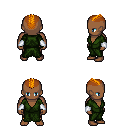
a pixel art fantasy rpg character, male body template, human, dark skin, green robe, gold greaves, dark blonde short mohawk hairstyle, white cloth bracers, four views (front, back, left, right), 2x2 character sprite sheet, small pixel art, hard edges, no anti-aliasing